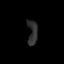
Tissue: lung
Cell type: Epithelial cells
Senescence score: 0.1736
Nuclear area (px): 235
Mean DAPI intensity: 46.855